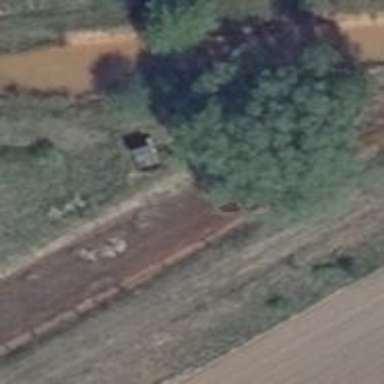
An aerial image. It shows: Hunting stand.